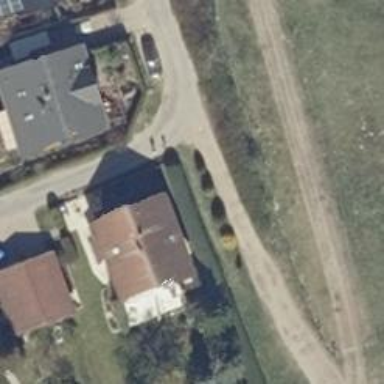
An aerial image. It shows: Smooth asphalt road in residential area.